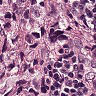
Metastatic tissue present: yes